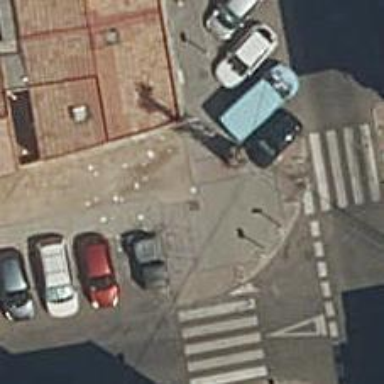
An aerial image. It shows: Kerb serving as barrier.